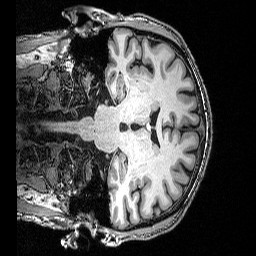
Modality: T1w
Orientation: coronal
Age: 55
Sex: male
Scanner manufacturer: siemens
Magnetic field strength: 3 T
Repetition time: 2.53 s
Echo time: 0.0035 s